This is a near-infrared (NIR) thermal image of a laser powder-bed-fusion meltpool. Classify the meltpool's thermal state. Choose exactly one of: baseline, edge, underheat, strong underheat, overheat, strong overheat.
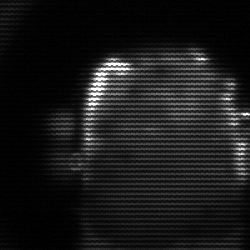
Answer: baseline